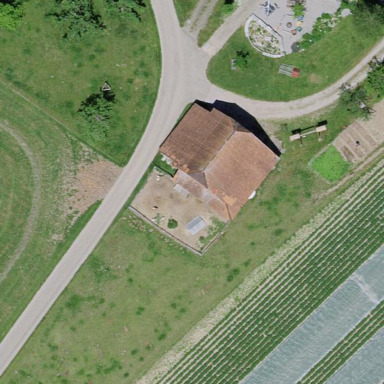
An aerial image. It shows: Barn.